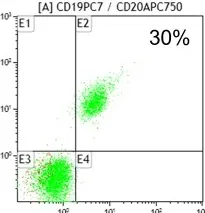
Quantification of T lymphocytes (CD4+/CD8+ and B lymphocytes (CD19+/CD20+) populations by flow cytometry in peripheral blood.total B lymphocytes quantification Note the reversal of the CD4/CD8 ratio, 1:3 (instead of 2:1) and the percentage increase of 30% (6-19%) in B Lymphocytes.
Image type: pathology (immunostaining)